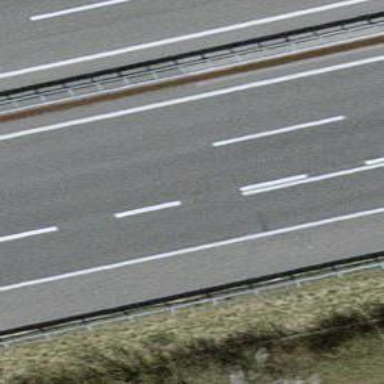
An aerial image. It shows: Asphalt motorway.